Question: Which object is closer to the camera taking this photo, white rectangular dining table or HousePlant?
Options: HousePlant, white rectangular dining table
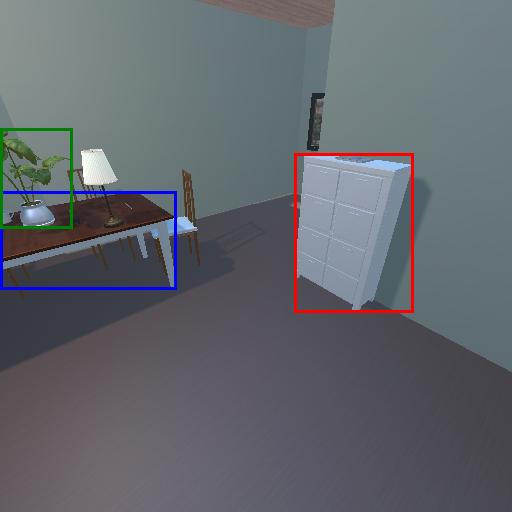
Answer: HousePlant